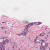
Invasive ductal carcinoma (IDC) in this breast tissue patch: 1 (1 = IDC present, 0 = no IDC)